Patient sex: M
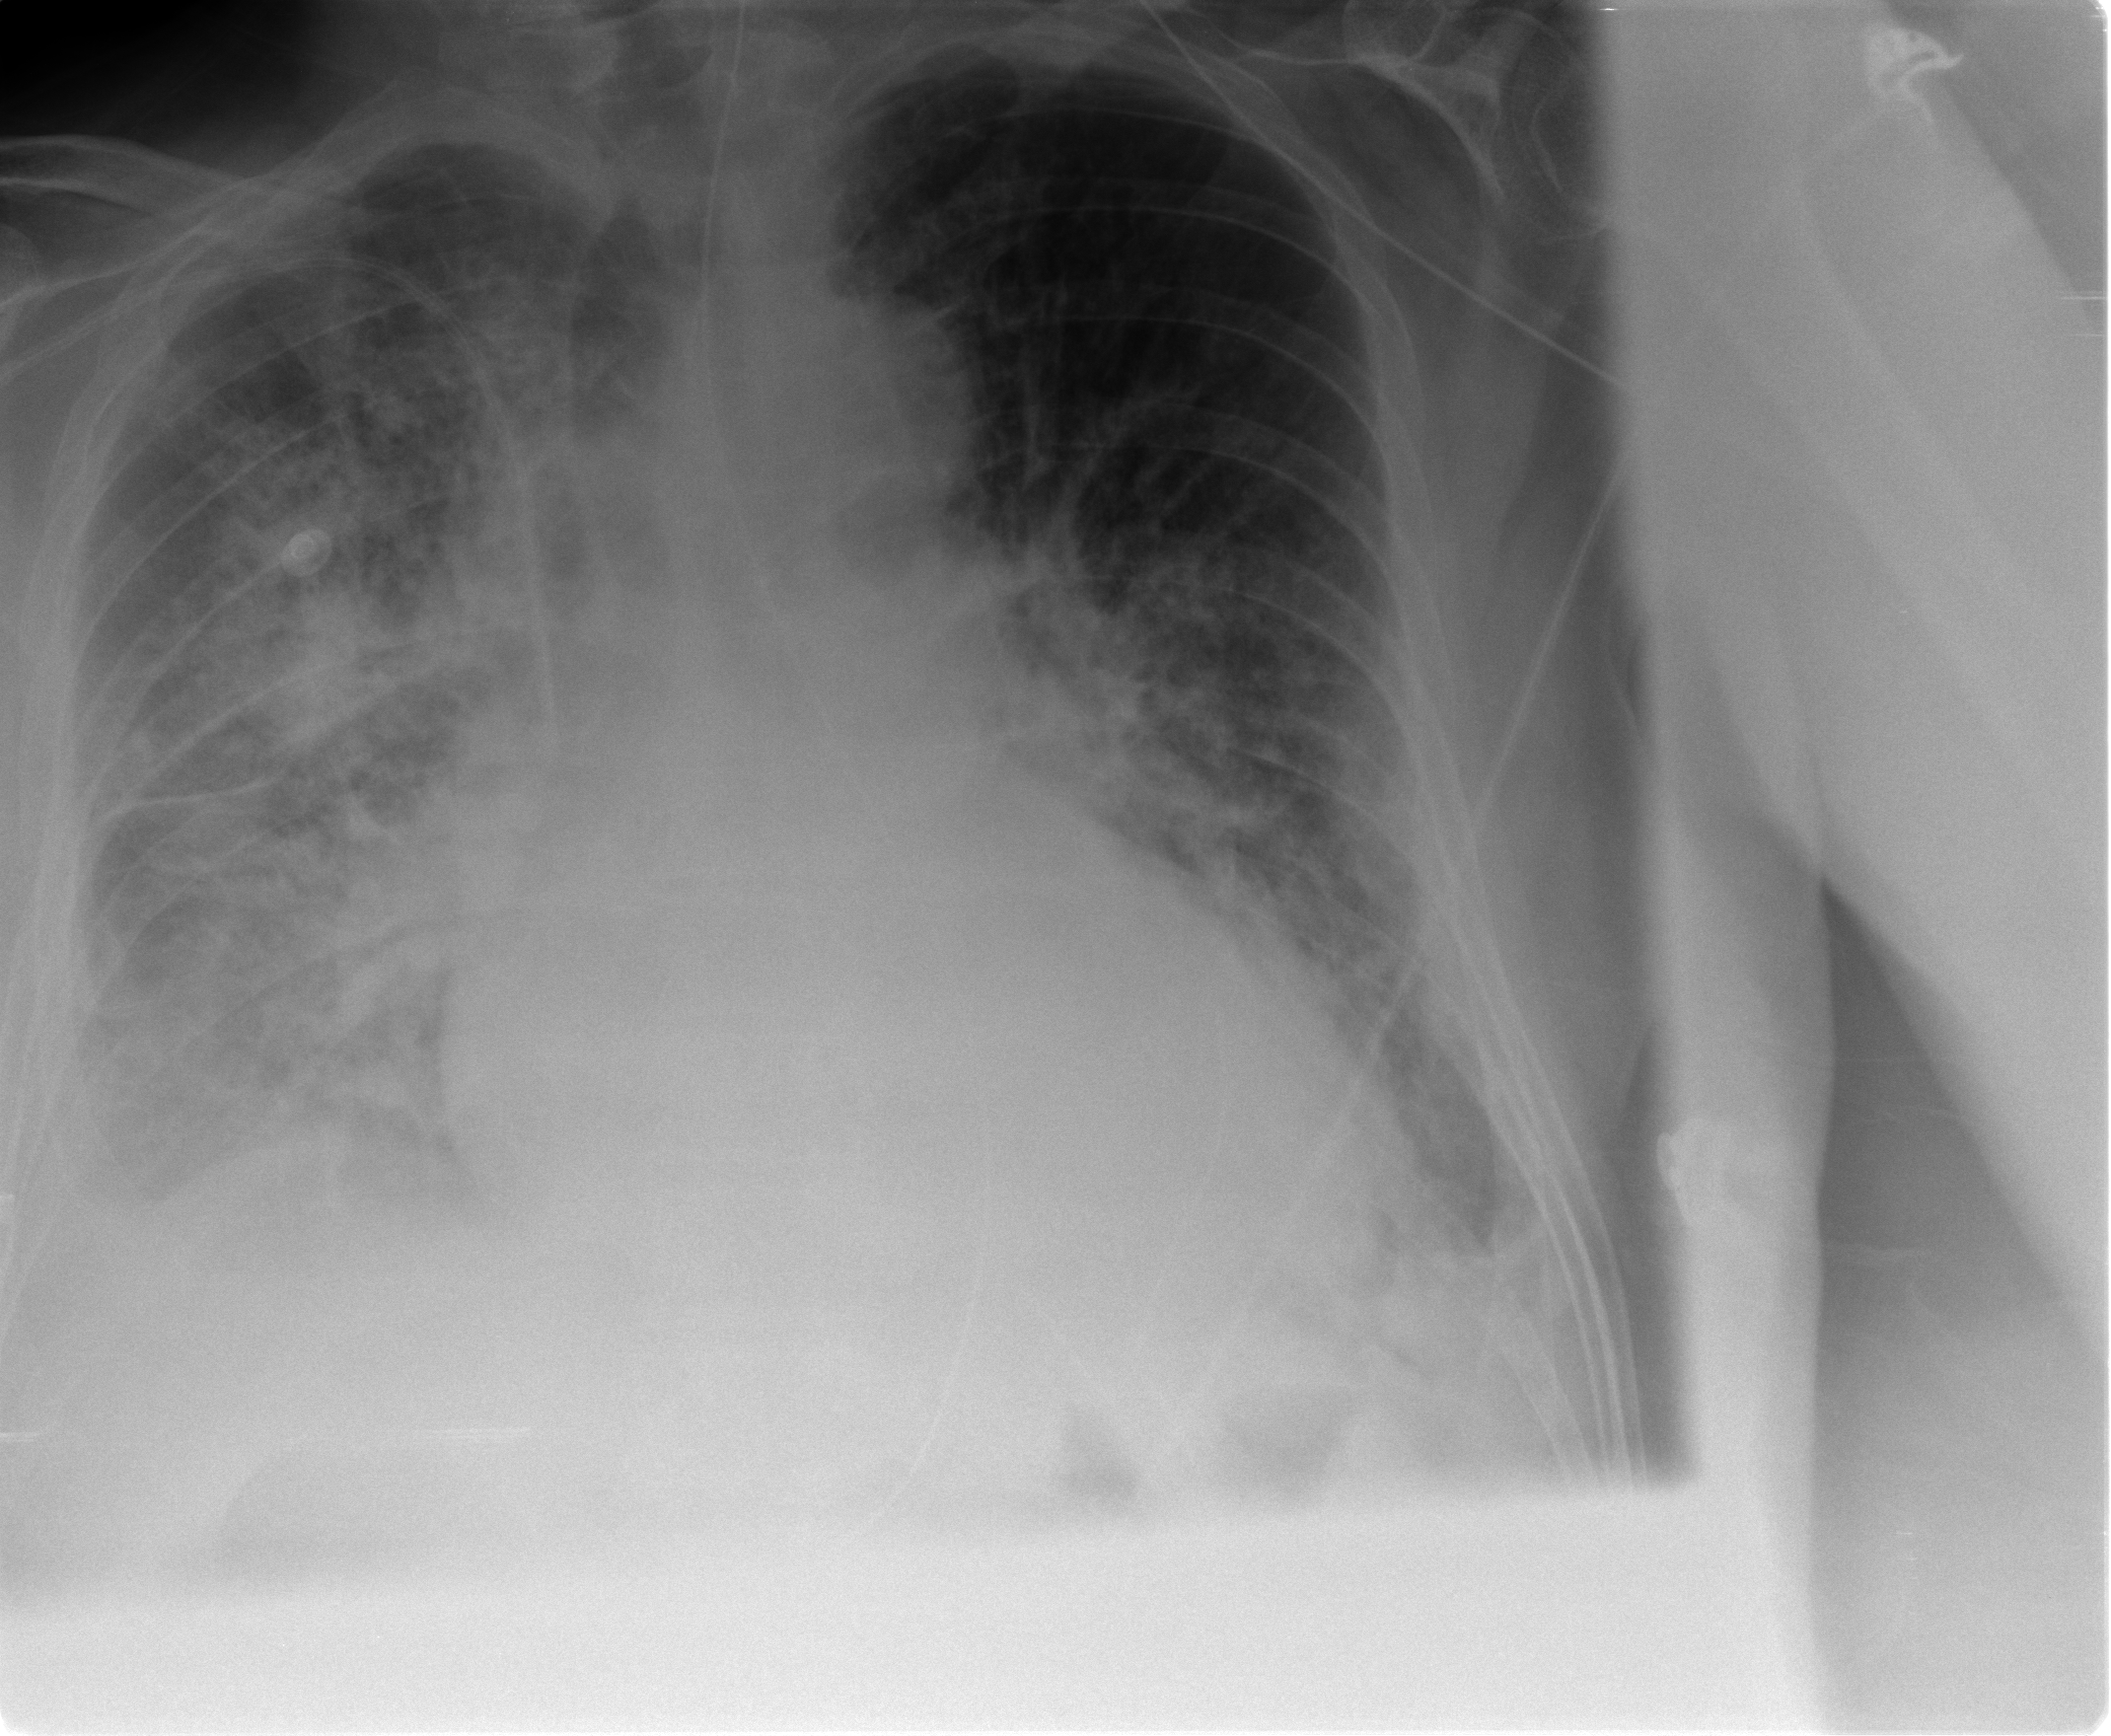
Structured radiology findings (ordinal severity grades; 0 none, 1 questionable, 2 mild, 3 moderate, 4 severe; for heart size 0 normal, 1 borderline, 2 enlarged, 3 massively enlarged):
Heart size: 1
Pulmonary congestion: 0
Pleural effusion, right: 2
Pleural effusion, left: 2
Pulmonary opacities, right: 3
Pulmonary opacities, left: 2
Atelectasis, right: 4
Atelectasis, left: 2